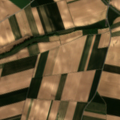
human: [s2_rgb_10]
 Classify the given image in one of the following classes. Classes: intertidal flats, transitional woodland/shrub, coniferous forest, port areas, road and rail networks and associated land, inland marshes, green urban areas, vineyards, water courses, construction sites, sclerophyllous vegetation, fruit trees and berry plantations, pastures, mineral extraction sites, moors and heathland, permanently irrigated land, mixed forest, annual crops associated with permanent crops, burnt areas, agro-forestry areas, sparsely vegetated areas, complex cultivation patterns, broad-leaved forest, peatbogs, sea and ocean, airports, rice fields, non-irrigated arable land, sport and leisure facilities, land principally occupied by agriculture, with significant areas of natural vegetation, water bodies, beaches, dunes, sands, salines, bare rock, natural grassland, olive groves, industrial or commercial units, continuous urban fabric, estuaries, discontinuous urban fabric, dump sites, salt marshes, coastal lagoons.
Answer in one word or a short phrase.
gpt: non-irrigated arable land